Brain MRI, t1w sequence, axial 2D slice.
Patient: age 34, sex M, weight 90 kg, height 1.9 m
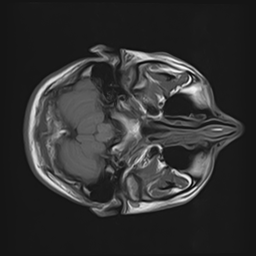